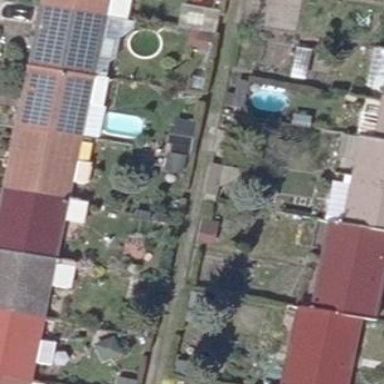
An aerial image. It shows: Garden that is leisure land.